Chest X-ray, AP view. Patient: 11 years old, sex F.
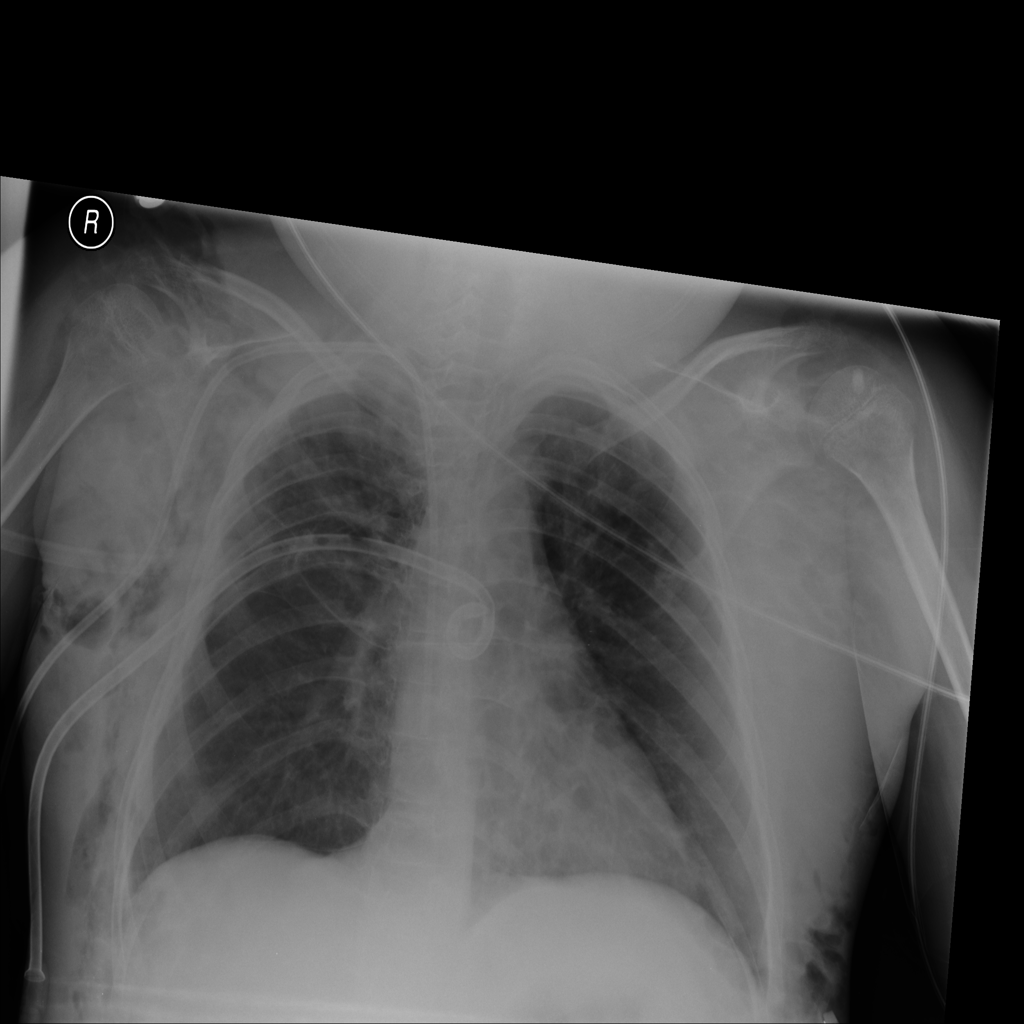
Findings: Emphysema